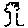
Label: tree